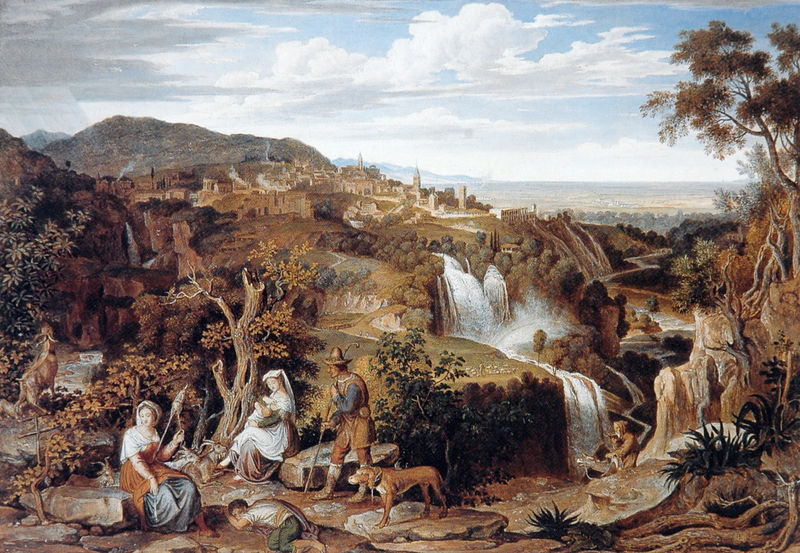
Titel: Landschaft bei Rocca di S. Stefano mit Hirten
Künstler: Joseph Anton Koch
Standort: Kiel
Institution: Kunsthalle, Graphische Sammlung
Schlagwörter: baum, berg, blau, blätter, felsen, gemälde, himmel, laub, mann, schlaf, wasser, weiß, wolken, bäume, fluss, frauen, gelb, grün, kirchturm, landschaft, menschen, see, sitzen, stadt, äste, braun, damen, frau, grau, hintergrund, hut, kleid, kleider, licht, männer, orange, schwarz, vordergrund, ausblick, blick, gras, hund, hunde, rot, schleier, tier, tiere, tuch, weg, wiese, wolke, gesellschaft, haube, malerei, barock, mensch, stehen, stein, steine, öl, bach, baumstamm, ebene, ferne, gräser, horizont, häuser, hügel, natur, stamm, strauch, vieh, weite, zweige, busch, büsche, gewässer, kirche, pfad, qualm, rauch, wege, boden, gewand, sitzend, kind, klassizismus, mutter, pflanze, pflanzen, tal, wald, wasserfall, anhöhe, bauern, stock, turm, schürze, gischt, ruhe, liegen, schlafen, italien, stab, berge, fels, gebirge, dorf, herde, kuh, landschaftsmalerei, baby, idylle, pause, rast, romantik, sturzbach, querformat, staffage, essen, handarbeit, kopftuch, wolle, palme, faden, junge, bauer, flucht, kirchen, kirchtürme, ortschaft, stadtansicht, waschen, alter, greis, höhe, türme, amme, wandern, idyll, stillen, lichtung, stich, ruinen, stiefel, jagd, rau, wurzeln, hirsch, romantisch, wanderer, fressen, eisenbahn, siedlung, kakteen, stadtmauer, fernsicht, arkadien, hirtenstab, wanderstab, wanderstock, maria, schafe, hirte, hirten, schäfer, äsen, ziege, stumpf, weben, christentum, koch, rasten, joseph anton koch, staffagefiguren, bergen, repoussoir, spindel, spinnen, parzen, spinnerin, säugling, weber, ziegen, baumruine, prospekt, quelle, häsuer, überschau, ideallandschaft, säugen, wander, felsplatten, wolekn, bodenplatten, wasserfälle, flucht aus ägypten, horten, ziehe, spinnrocken, hirtenbild, arkardien, buccolisch, olif